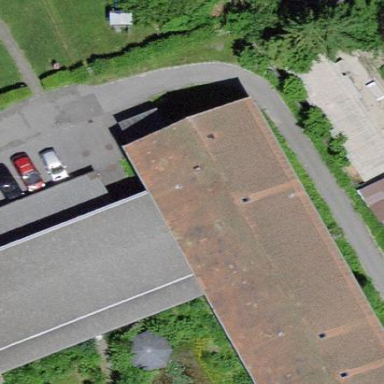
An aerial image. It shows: School building.